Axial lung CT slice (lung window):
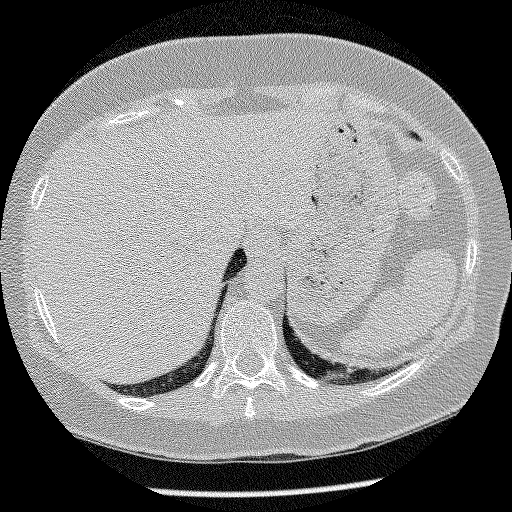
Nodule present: no